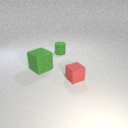
small green rubber cylinder behind small red rubber cube